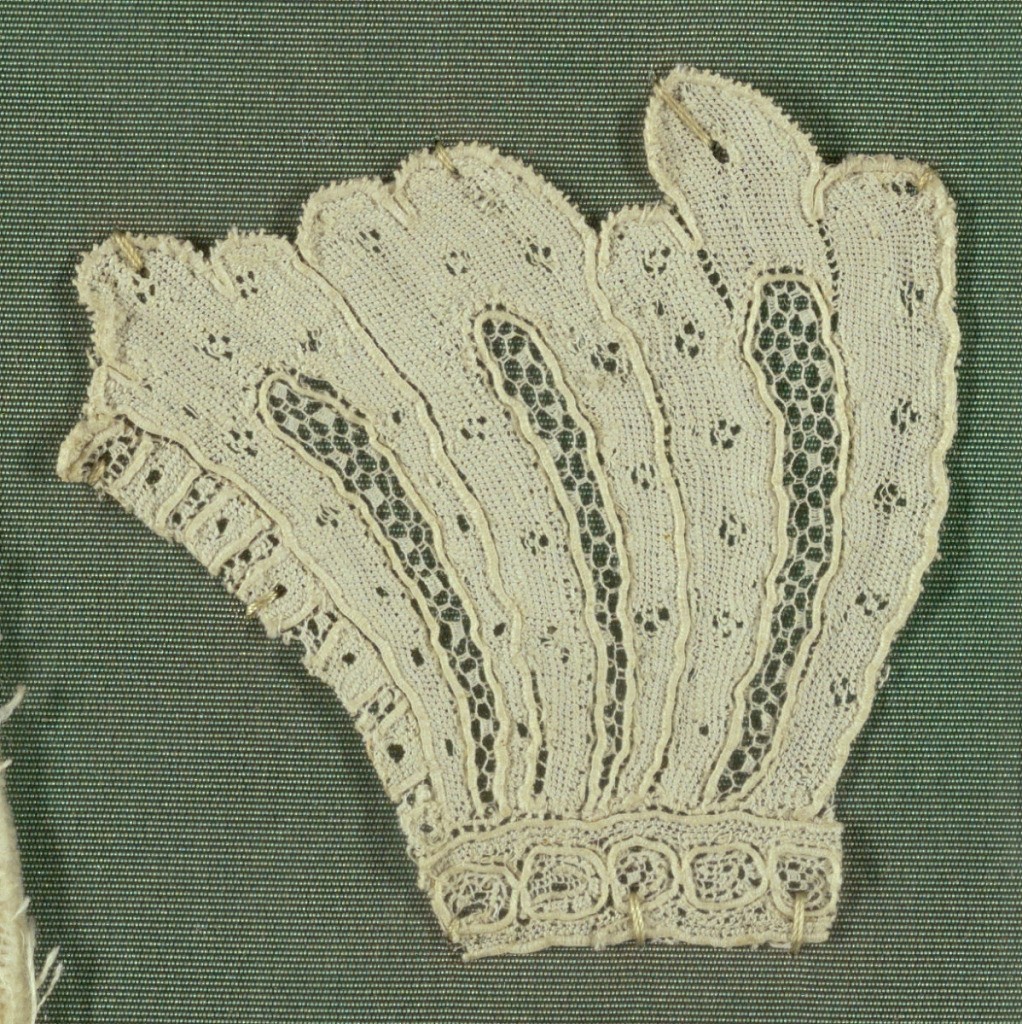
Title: Cooper Union Museum Lace Study Card
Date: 18th century
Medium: linen Technique: needle lace
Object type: Fragment
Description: Fragment of Argentan lace showing a group of three ornamental leaves or feathers.